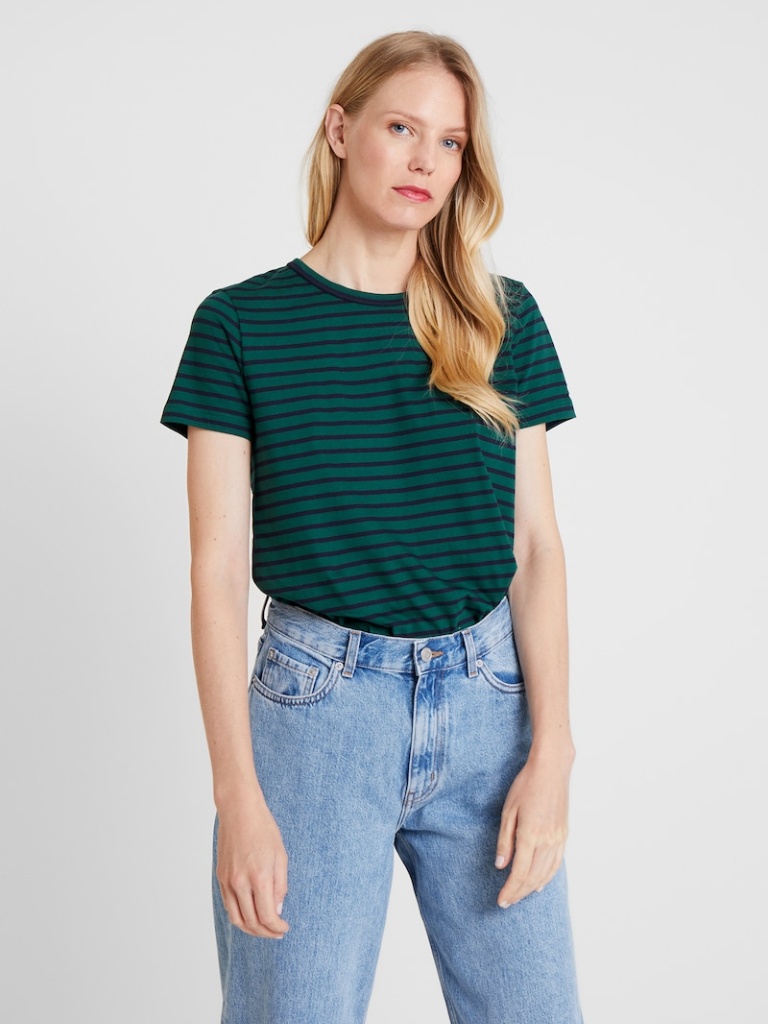
cotton relaxed short sleeve waist length French Tucked crew t-shirt